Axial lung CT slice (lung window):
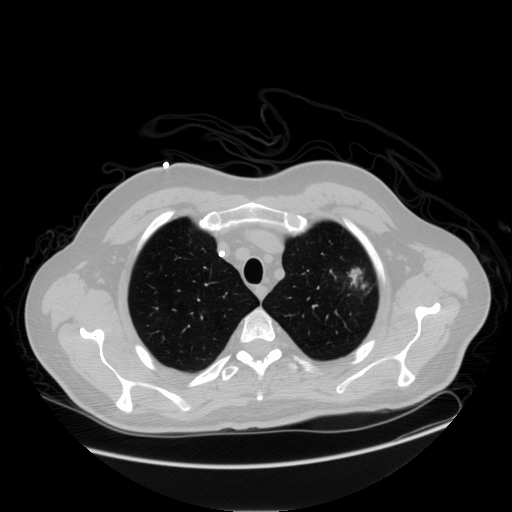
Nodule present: yes
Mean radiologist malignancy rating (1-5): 4.25